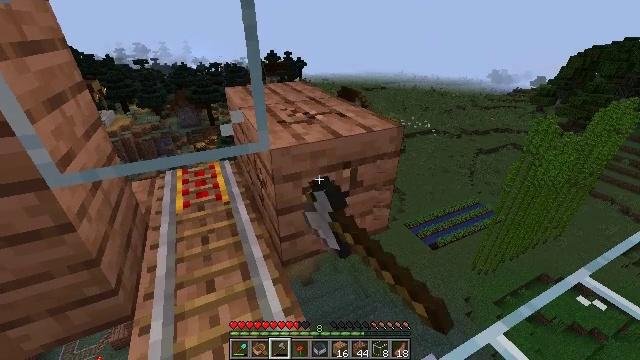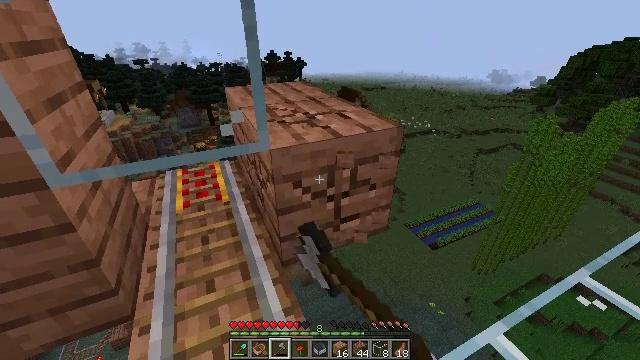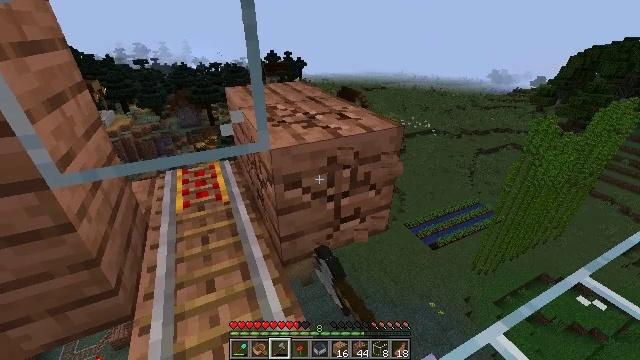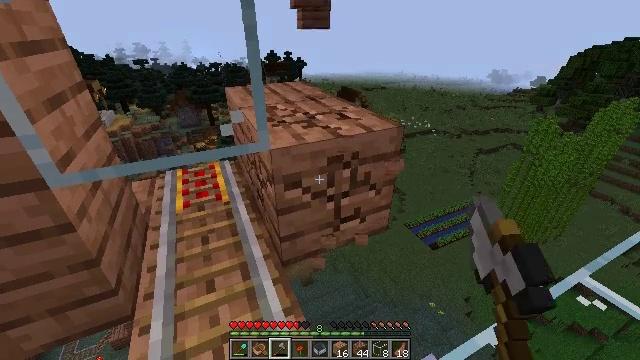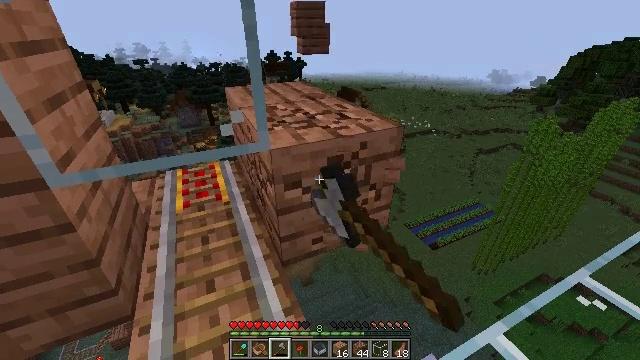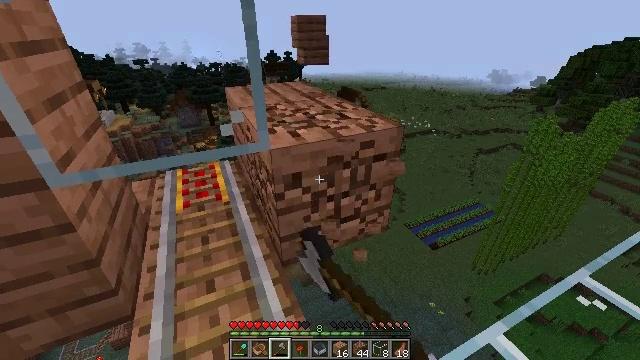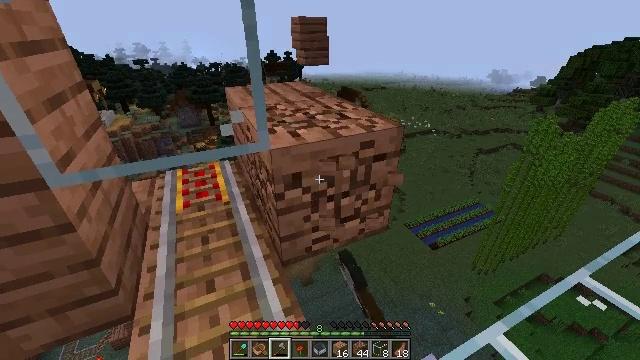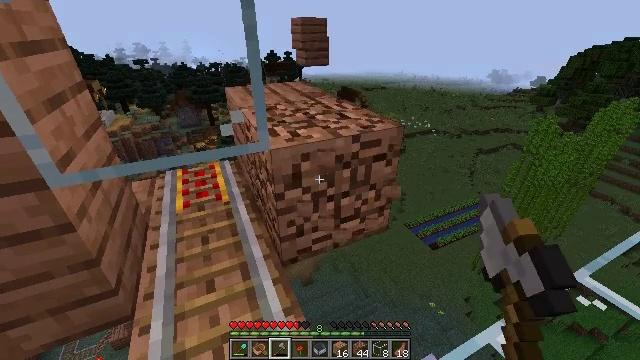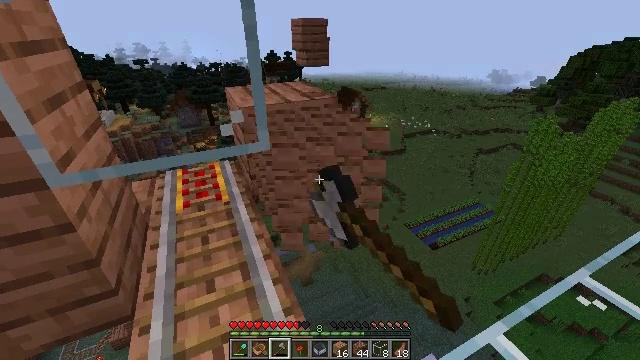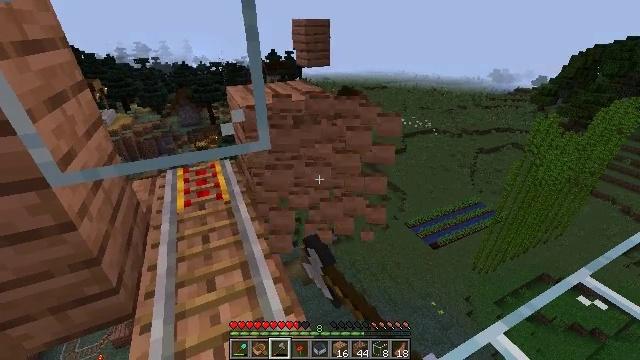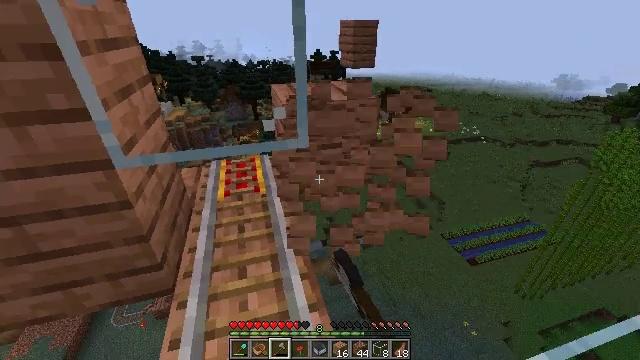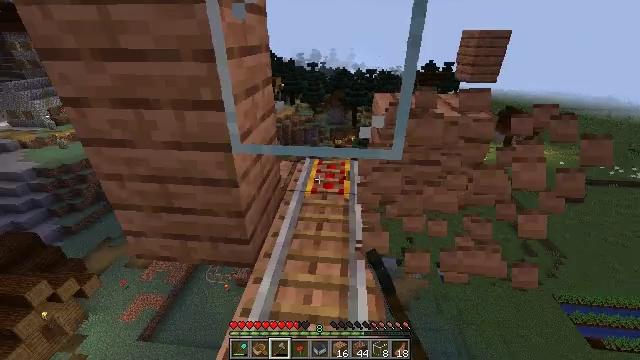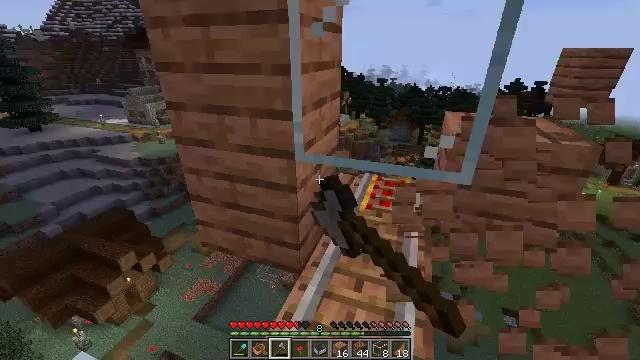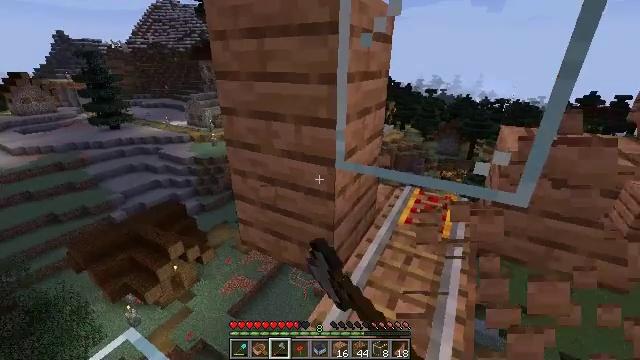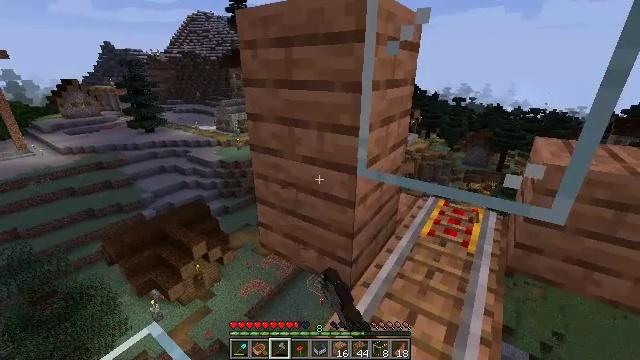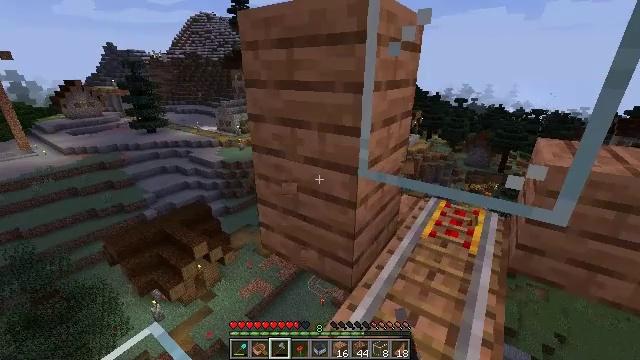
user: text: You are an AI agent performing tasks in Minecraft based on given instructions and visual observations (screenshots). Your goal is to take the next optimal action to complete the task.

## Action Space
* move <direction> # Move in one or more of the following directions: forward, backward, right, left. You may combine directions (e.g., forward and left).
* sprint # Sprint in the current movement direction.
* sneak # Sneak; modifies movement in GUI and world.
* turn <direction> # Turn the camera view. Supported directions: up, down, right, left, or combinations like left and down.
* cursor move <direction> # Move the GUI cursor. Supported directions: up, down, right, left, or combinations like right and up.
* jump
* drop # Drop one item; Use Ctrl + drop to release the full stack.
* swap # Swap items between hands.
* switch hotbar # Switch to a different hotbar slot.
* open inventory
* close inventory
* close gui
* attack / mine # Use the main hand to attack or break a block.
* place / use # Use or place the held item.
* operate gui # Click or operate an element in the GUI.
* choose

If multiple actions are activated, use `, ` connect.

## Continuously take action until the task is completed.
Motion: motion action
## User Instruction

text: Harvest jungle planks from a wall or floor.
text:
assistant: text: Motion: attack / mine
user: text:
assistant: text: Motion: attack / mine
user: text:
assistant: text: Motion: attack / mine
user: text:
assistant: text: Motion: attack / mine
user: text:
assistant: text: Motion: attack / mine
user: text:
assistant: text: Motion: attack / mine
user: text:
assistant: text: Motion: attack / mine
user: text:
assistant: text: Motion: attack / mine
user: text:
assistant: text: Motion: attack / mine
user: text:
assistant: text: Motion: turn left, attack / mine
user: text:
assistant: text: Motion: turn left and up, attack / mine
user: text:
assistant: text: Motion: turn left and up, attack / mine
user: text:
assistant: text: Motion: turn left and up, attack / mine
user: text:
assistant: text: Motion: turn left and up, attack / mine
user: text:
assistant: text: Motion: attack / mine
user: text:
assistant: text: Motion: attack / mine
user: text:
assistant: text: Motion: attack / mine
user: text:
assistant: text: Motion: attack / mine
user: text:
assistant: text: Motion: attack / mine
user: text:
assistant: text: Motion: attack / mine
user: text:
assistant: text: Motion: attack / mine
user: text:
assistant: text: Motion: attack / mine
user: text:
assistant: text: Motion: attack / mine
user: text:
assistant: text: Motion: attack / mine
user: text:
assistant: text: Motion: attack / mine
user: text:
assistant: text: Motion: attack / mine
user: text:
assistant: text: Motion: attack / mine
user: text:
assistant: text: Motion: attack / mine
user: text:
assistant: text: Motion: attack / mine
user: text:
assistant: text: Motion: attack / mine